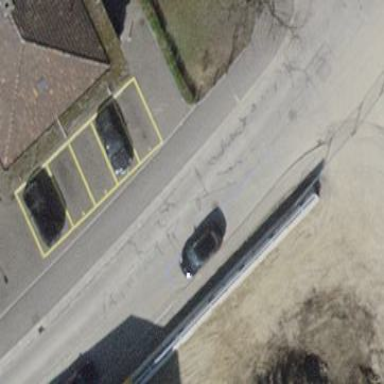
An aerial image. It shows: Parallel street-side parking with asphalt surface.